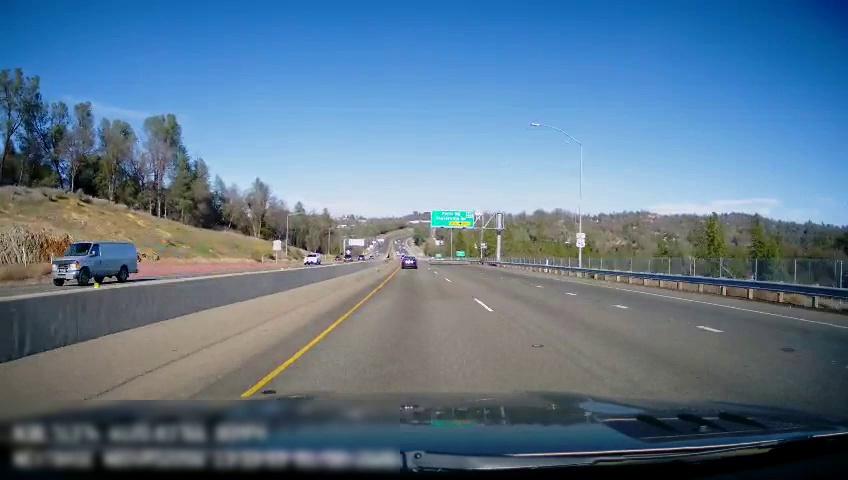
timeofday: Day
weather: Sunny
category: Drivable Space
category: Drivable Space
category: Vehicles | Truck
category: Vehicles | SUV
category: Vehicles | Car
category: Lanes | Current Lane
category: Lanes | Current Lane
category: Lanes | Alternate Lane
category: Lanes | Alternate Lane
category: Lanes | Alternate Lane
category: Traffic | Signs